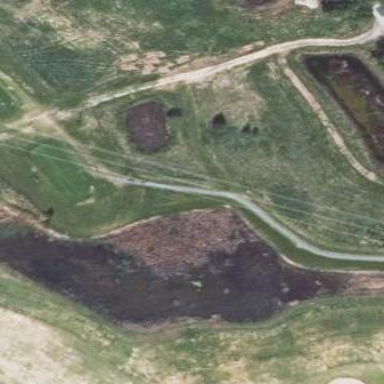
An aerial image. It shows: Water hazard in golf course. The hazard is natural water feature.